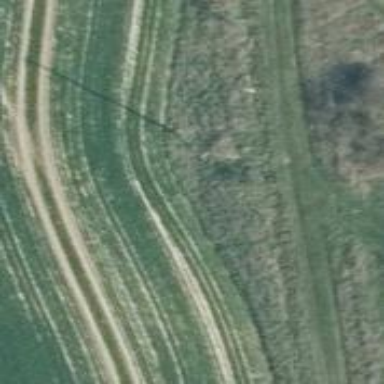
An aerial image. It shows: Minor power line.